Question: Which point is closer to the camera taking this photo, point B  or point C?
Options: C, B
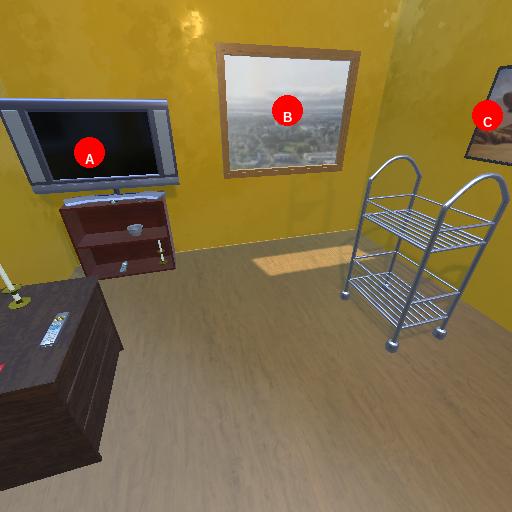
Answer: C